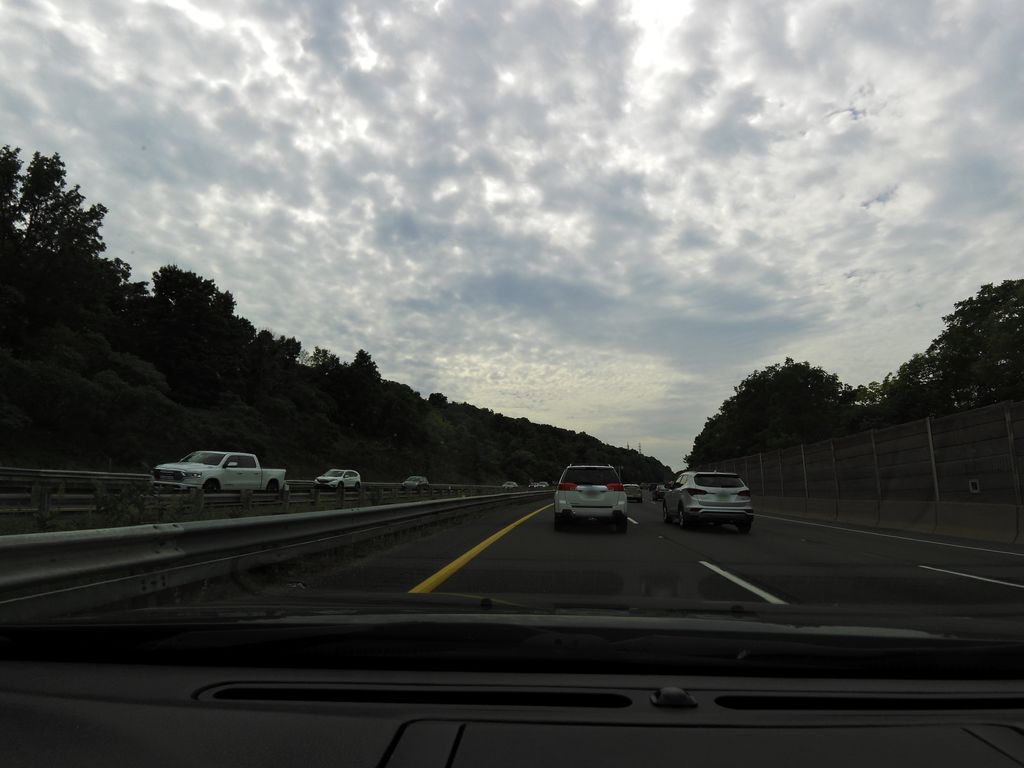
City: hamilton